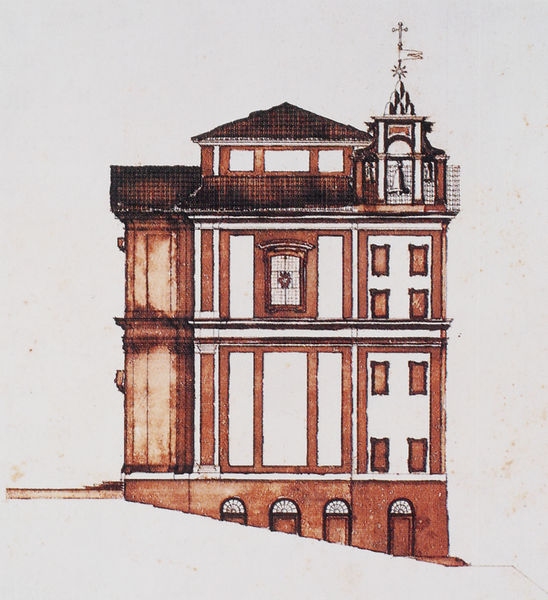
Titel: San Tommaso da Villanova
Künstler: Giovanni Lorenzo Bernini
Standort: Rom, Castel Gandolfo (EU - I - Latium)
Schlagwörter: aquarell, fenster, skizze, säule, säulen, tür, weiss, zeichnung, dach, haus, rot, zaun, wand, architektur, kirche, renaissance, schräg, turm, balkon, bogen, fassade, italien, zwei, schule, fahne, abhang, hang, dächer, ziegel, symmetrie, hoch, tor, bögen, erker, keller, tusche, wohnhaus, kreuz, palast, palazzo, stockwerk, torbogen, seite, entwurf, villa, gesims, glocke, mansarde, geschosse, wetterfahne, plan, windspiel, geschoss, federzeichnung, bauwerk, lisenen, aufriss, aquarelle, renaissanc, n, pfassade